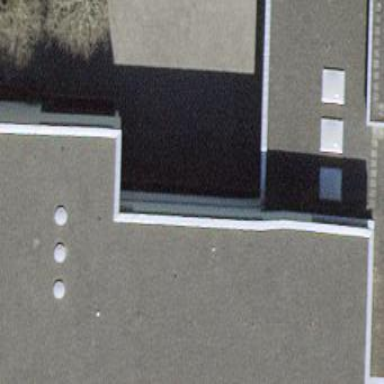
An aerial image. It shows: School building.